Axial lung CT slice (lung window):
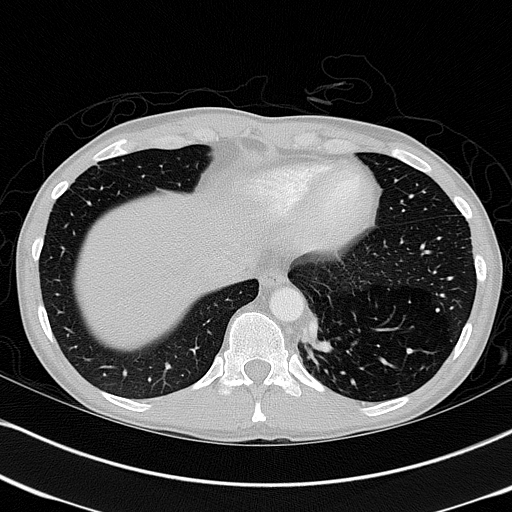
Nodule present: no